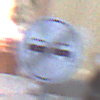
Verkehrszeichen: EndeUeberholverbot
Umgebung: Outdoor, Urban
Tageszeit: MorningAfternoon
Wetter: PartlyCloudy
Licht: Natural
Jahreszeit: NotSpecified
Kontrast: MediumContrast